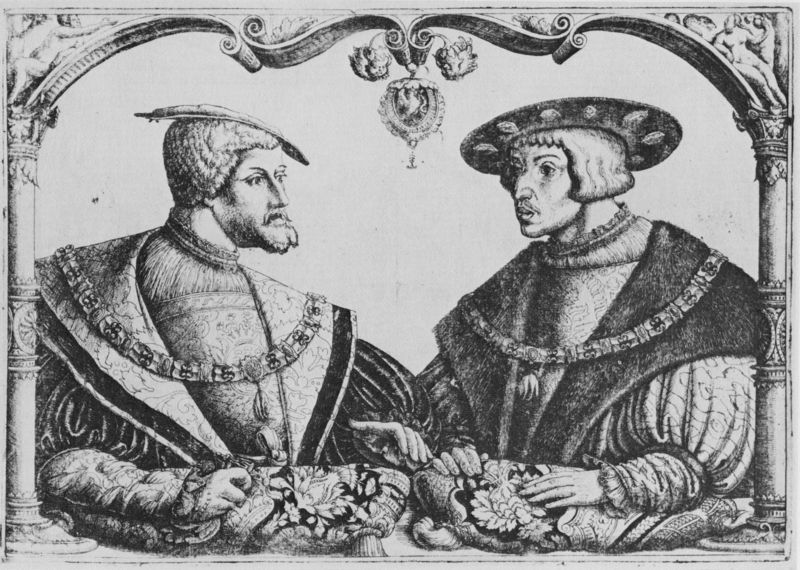
Titel: Doppelbildnis von Karl V und seinem Bruder Ferdinand
Künstler: Meister CB
Institution: (Seriendruck)
Schlagwörter: hand, kopf, mann, umhang, weiß, menschen, blume, blumen, frau, grau, haar, hut, hüte, köpfe, mund, männer, nase, pfeiler, profil, schwarz, stuhl, säule, säulen, tisch, zeichnung, blüten, haus, gespräch, herren, ornament, rock, bart, bärte, jung, mützen, profile, architektur, augen, barock, falten, kragen, pelz, rahmen, ärmel, bildnis, herr, hände, portrait, porträt, kirche, gewand, haare, mantel, reich, sessel, stoff, stoffe, adel, gewänder, händler, kind, paar, pflanze, pflanzen, kinn, locken, puffärmel, renaissance, rund, engel, frucht, putto, adelige, deutschland, adlig, apfel, kopfbedeckung, relief, holzschnitt, rahmung, bogen, zwei, kette, grafik, graphik, hof, bank, pilaster, kaiser, kissen, könig, kartusche, nasen, polster, sprechen, tee, faltenwurf, ring, halskette, bögen, birne, doppelbildnis, doppelporträt, nische, lamm, buch, geld, brett, druck, druckgraphik, schnitt, druckgrafik, radierung, stich, barrett, schwarzweiß, ketten, mäntel, orden, herrscher, brokat, fürst, ferdinand, wappen, küche, barett, pelzmantel, voluten, gut, freiheit, antik, mittelalter, wams, wildnis, könige, patrizier, kaufleute, löwe, volute, karl, putten, kupferstich, herd, maximilian, einblattdruck, altes reich, römisches reich, bogennische, goldenes vlies, goldenes vließ, kleriker, habsburg, schaube, karl v., burgund, ferdinand der erste, ferdinand i., karl der fünfte, karl v, mung, ordenskette, vlies, vließ, habsburger, rollwerk, edelleute, zwickelfigur, profil#, 16. jhdt., das goldene flies, orden vom hl. vlies